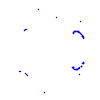
Particle: proton